Interaction volume radius: 5 \u00c5
Interaction volume height: 25 \u00c5
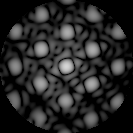
Disorder parameter: 0.1689